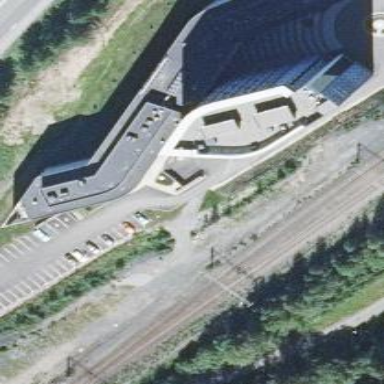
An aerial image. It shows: Commercial building.